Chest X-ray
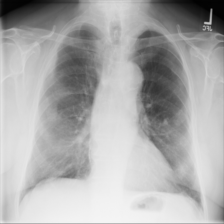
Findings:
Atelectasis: positive
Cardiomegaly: negative
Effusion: negative
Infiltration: negative
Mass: negative
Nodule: negative
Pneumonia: negative
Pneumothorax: negative
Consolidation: negative
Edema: negative
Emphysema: negative
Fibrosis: negative
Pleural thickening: negative
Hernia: negative